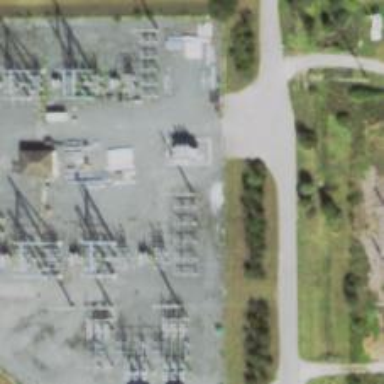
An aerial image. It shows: Power tower.